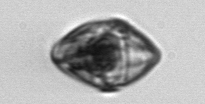
Label: Gyrodinium